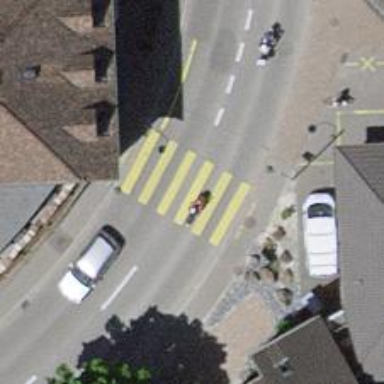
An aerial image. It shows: Uncontrolled zebra crossing on the road.